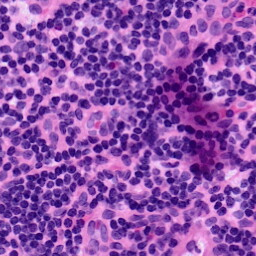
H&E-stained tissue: LymphNode